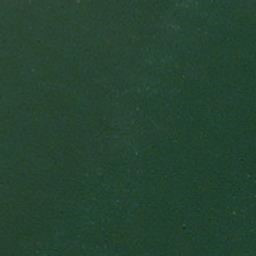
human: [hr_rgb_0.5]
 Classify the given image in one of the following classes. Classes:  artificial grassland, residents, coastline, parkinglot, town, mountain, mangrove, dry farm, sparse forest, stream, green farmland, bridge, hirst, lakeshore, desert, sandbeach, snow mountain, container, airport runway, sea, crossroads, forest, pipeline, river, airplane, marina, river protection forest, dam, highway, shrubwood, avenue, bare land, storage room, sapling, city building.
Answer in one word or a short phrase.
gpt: sea